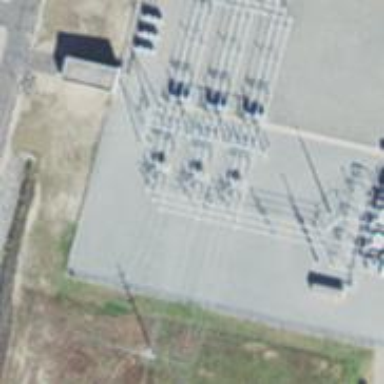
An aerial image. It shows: Switch for power supply.